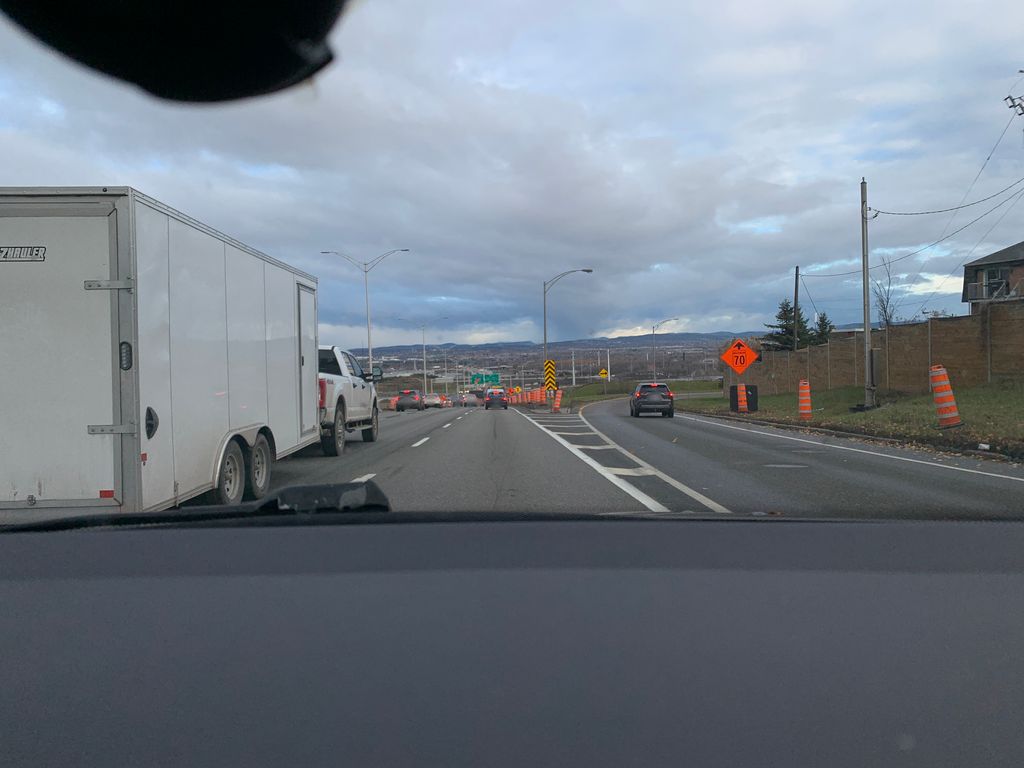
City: quebec_city